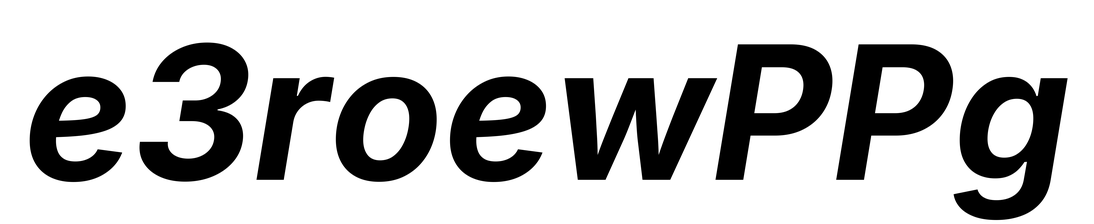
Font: Inter-Italic_Bold_Italic